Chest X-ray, PA view. Patient: 62 years old, sex M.
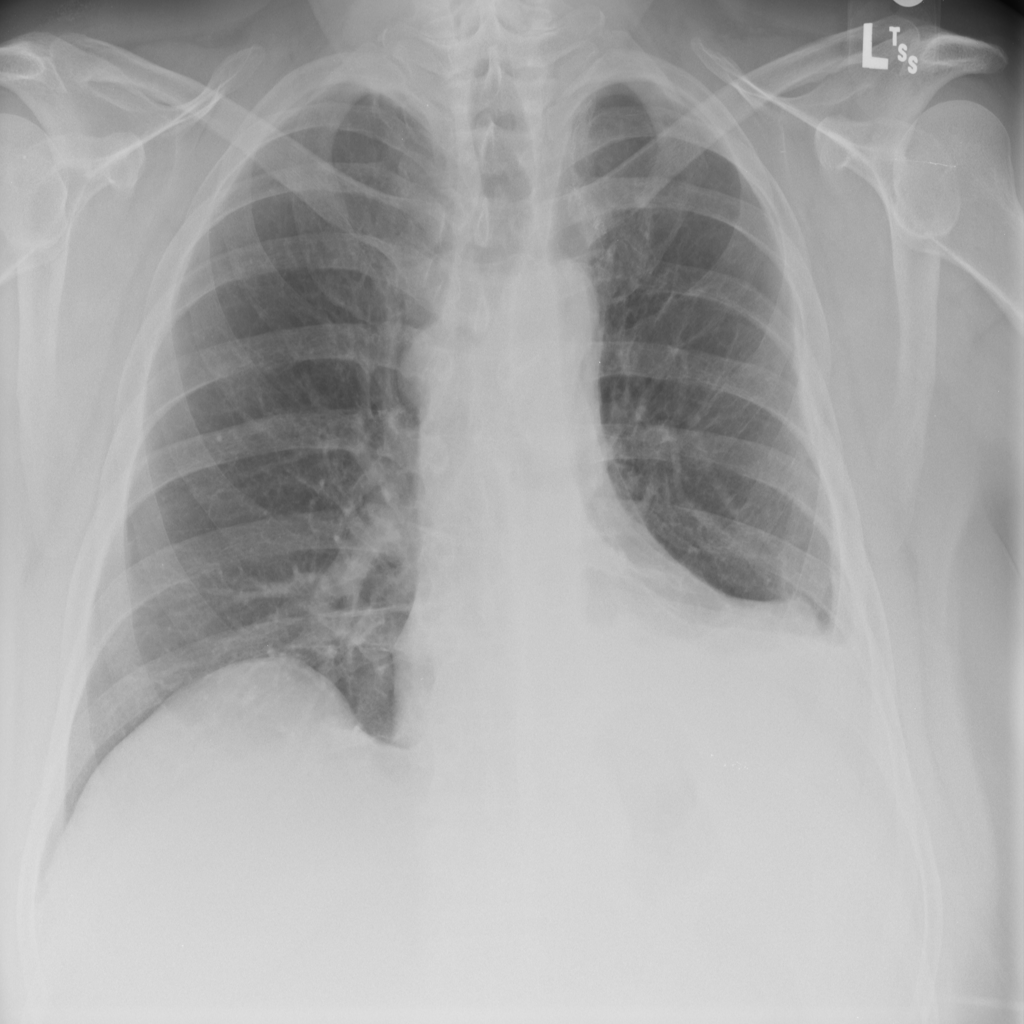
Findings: Effusion, Pleural_Thickening